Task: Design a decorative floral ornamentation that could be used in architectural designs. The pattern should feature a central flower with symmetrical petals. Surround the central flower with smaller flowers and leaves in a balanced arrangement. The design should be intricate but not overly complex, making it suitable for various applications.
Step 429:
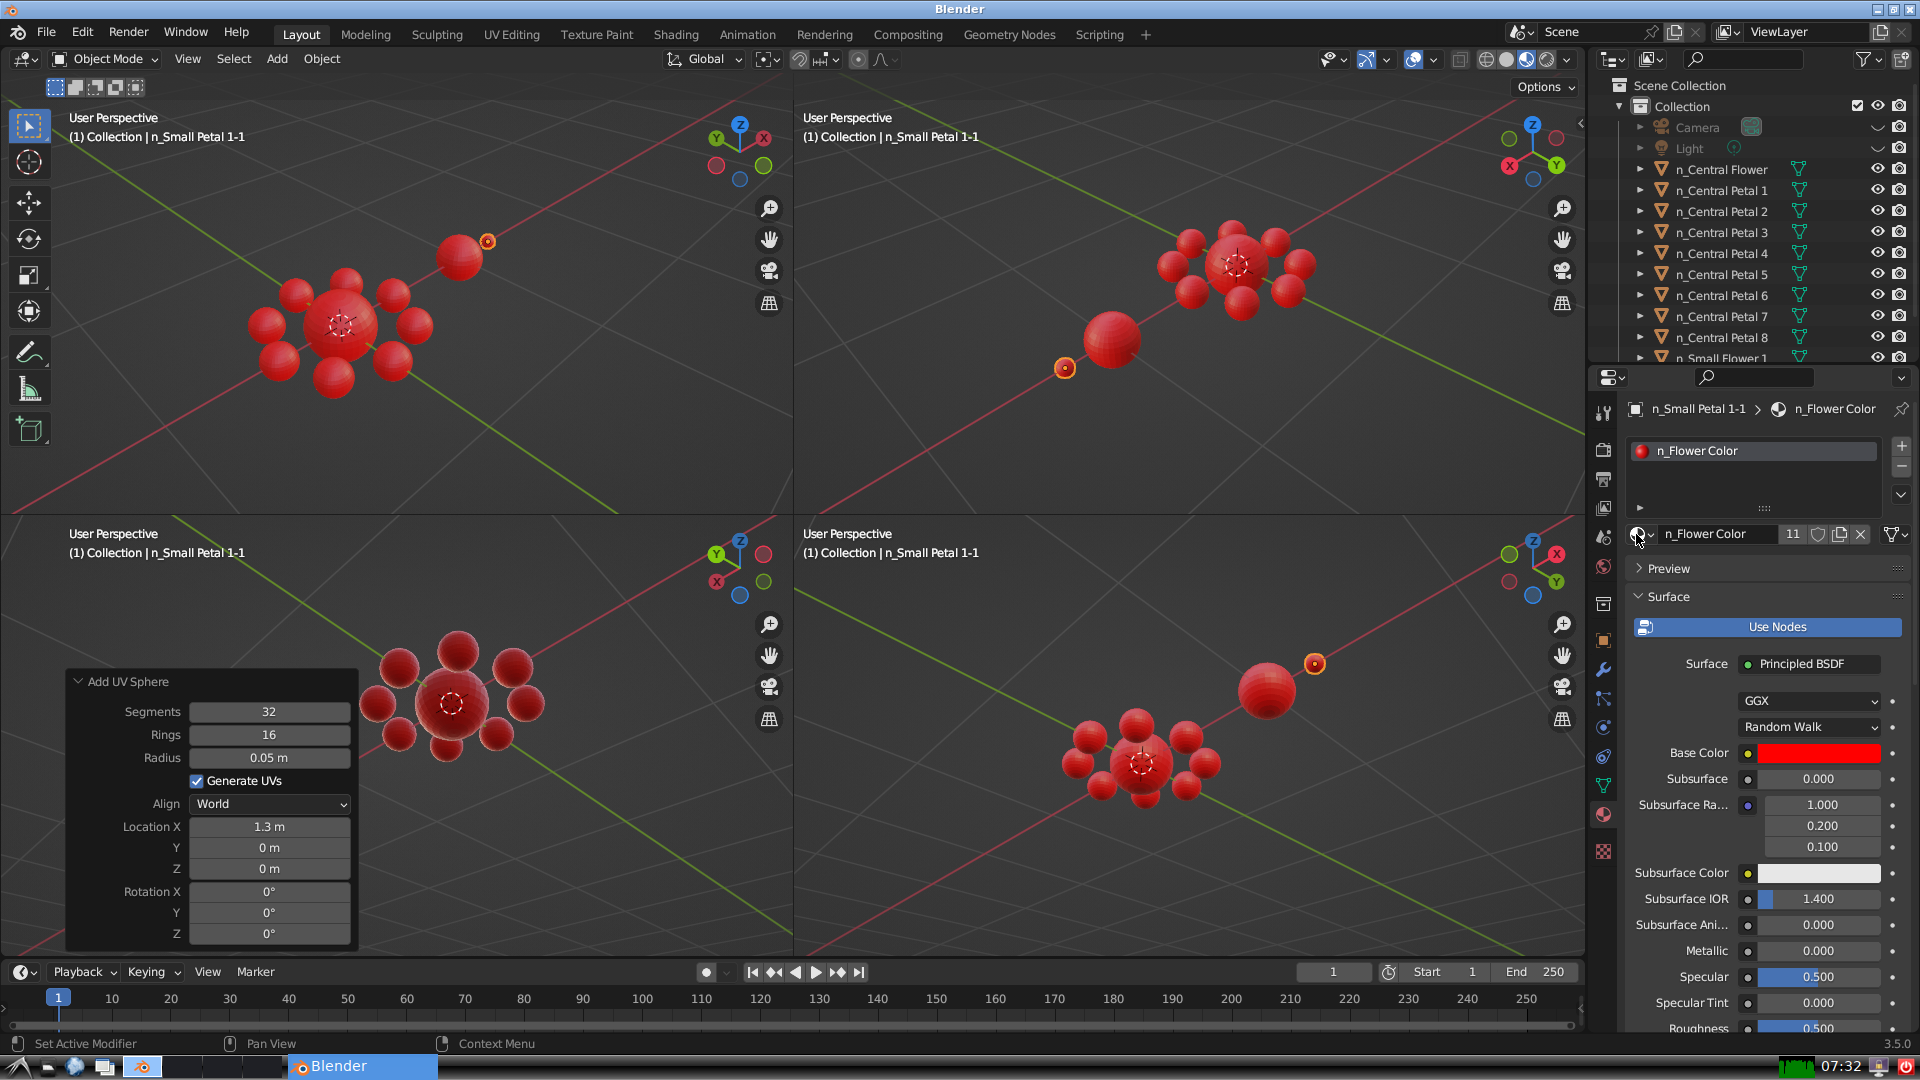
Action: {"mouse_move": [278, 58]}